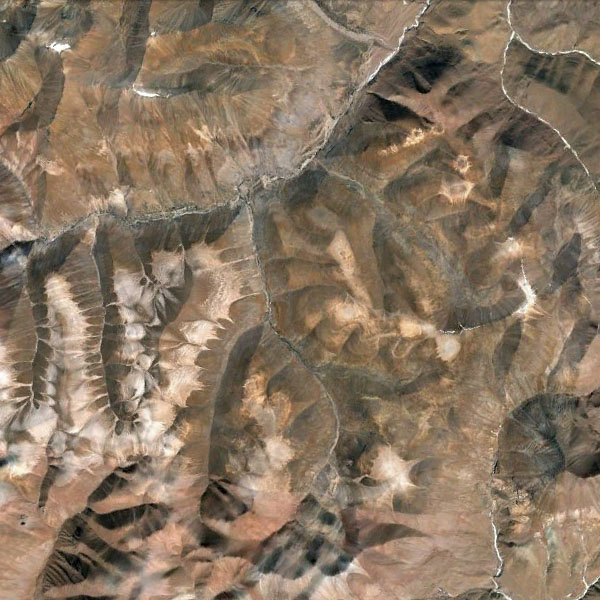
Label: Mountain